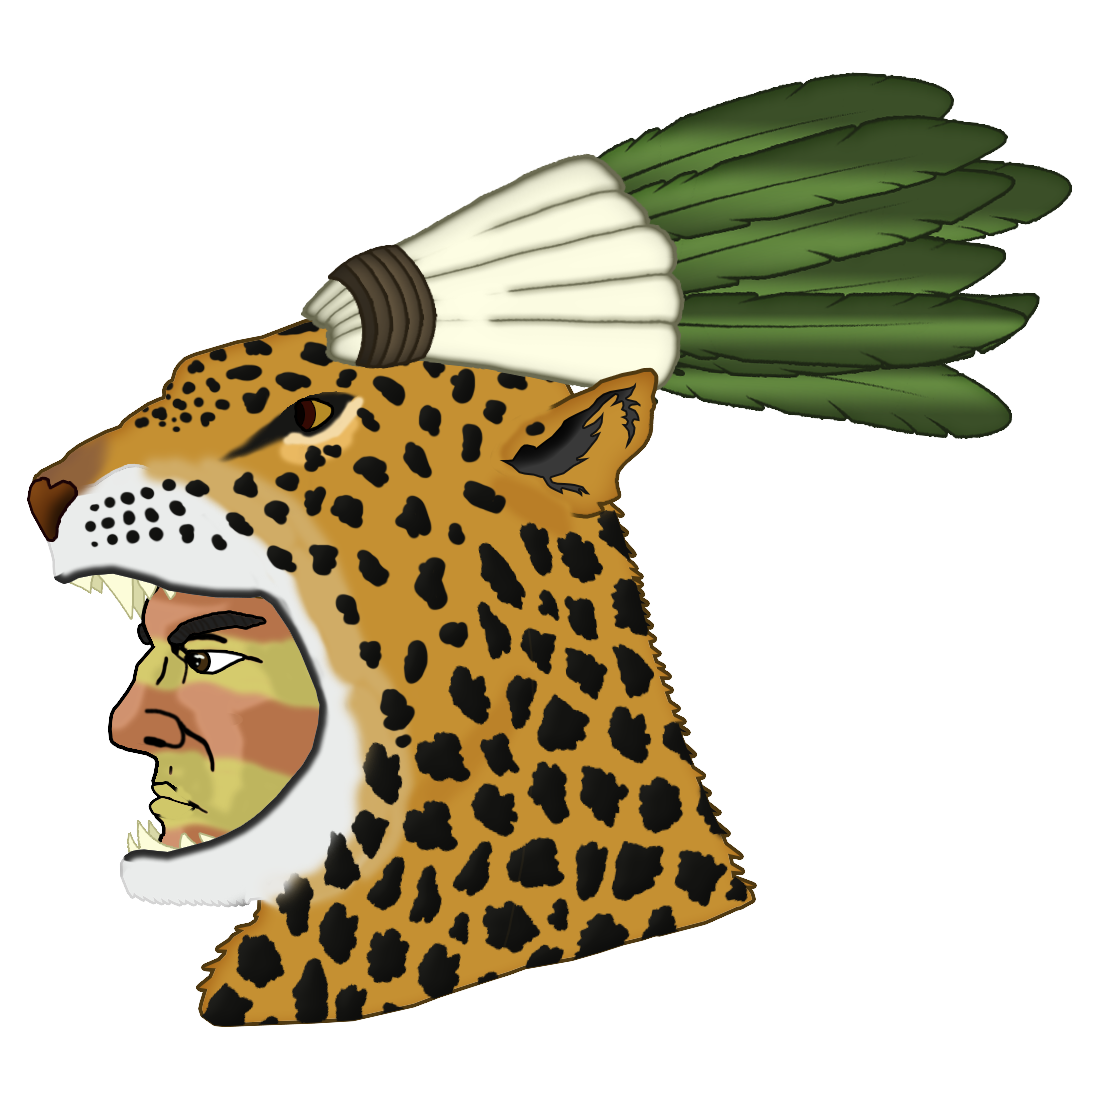
Label: 4_Yes_Chad